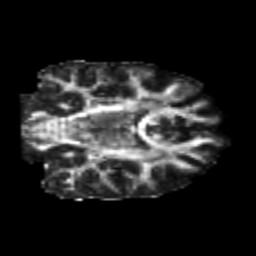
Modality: FA
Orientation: coronal
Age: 24
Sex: female
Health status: healthy
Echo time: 0.074 s